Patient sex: M
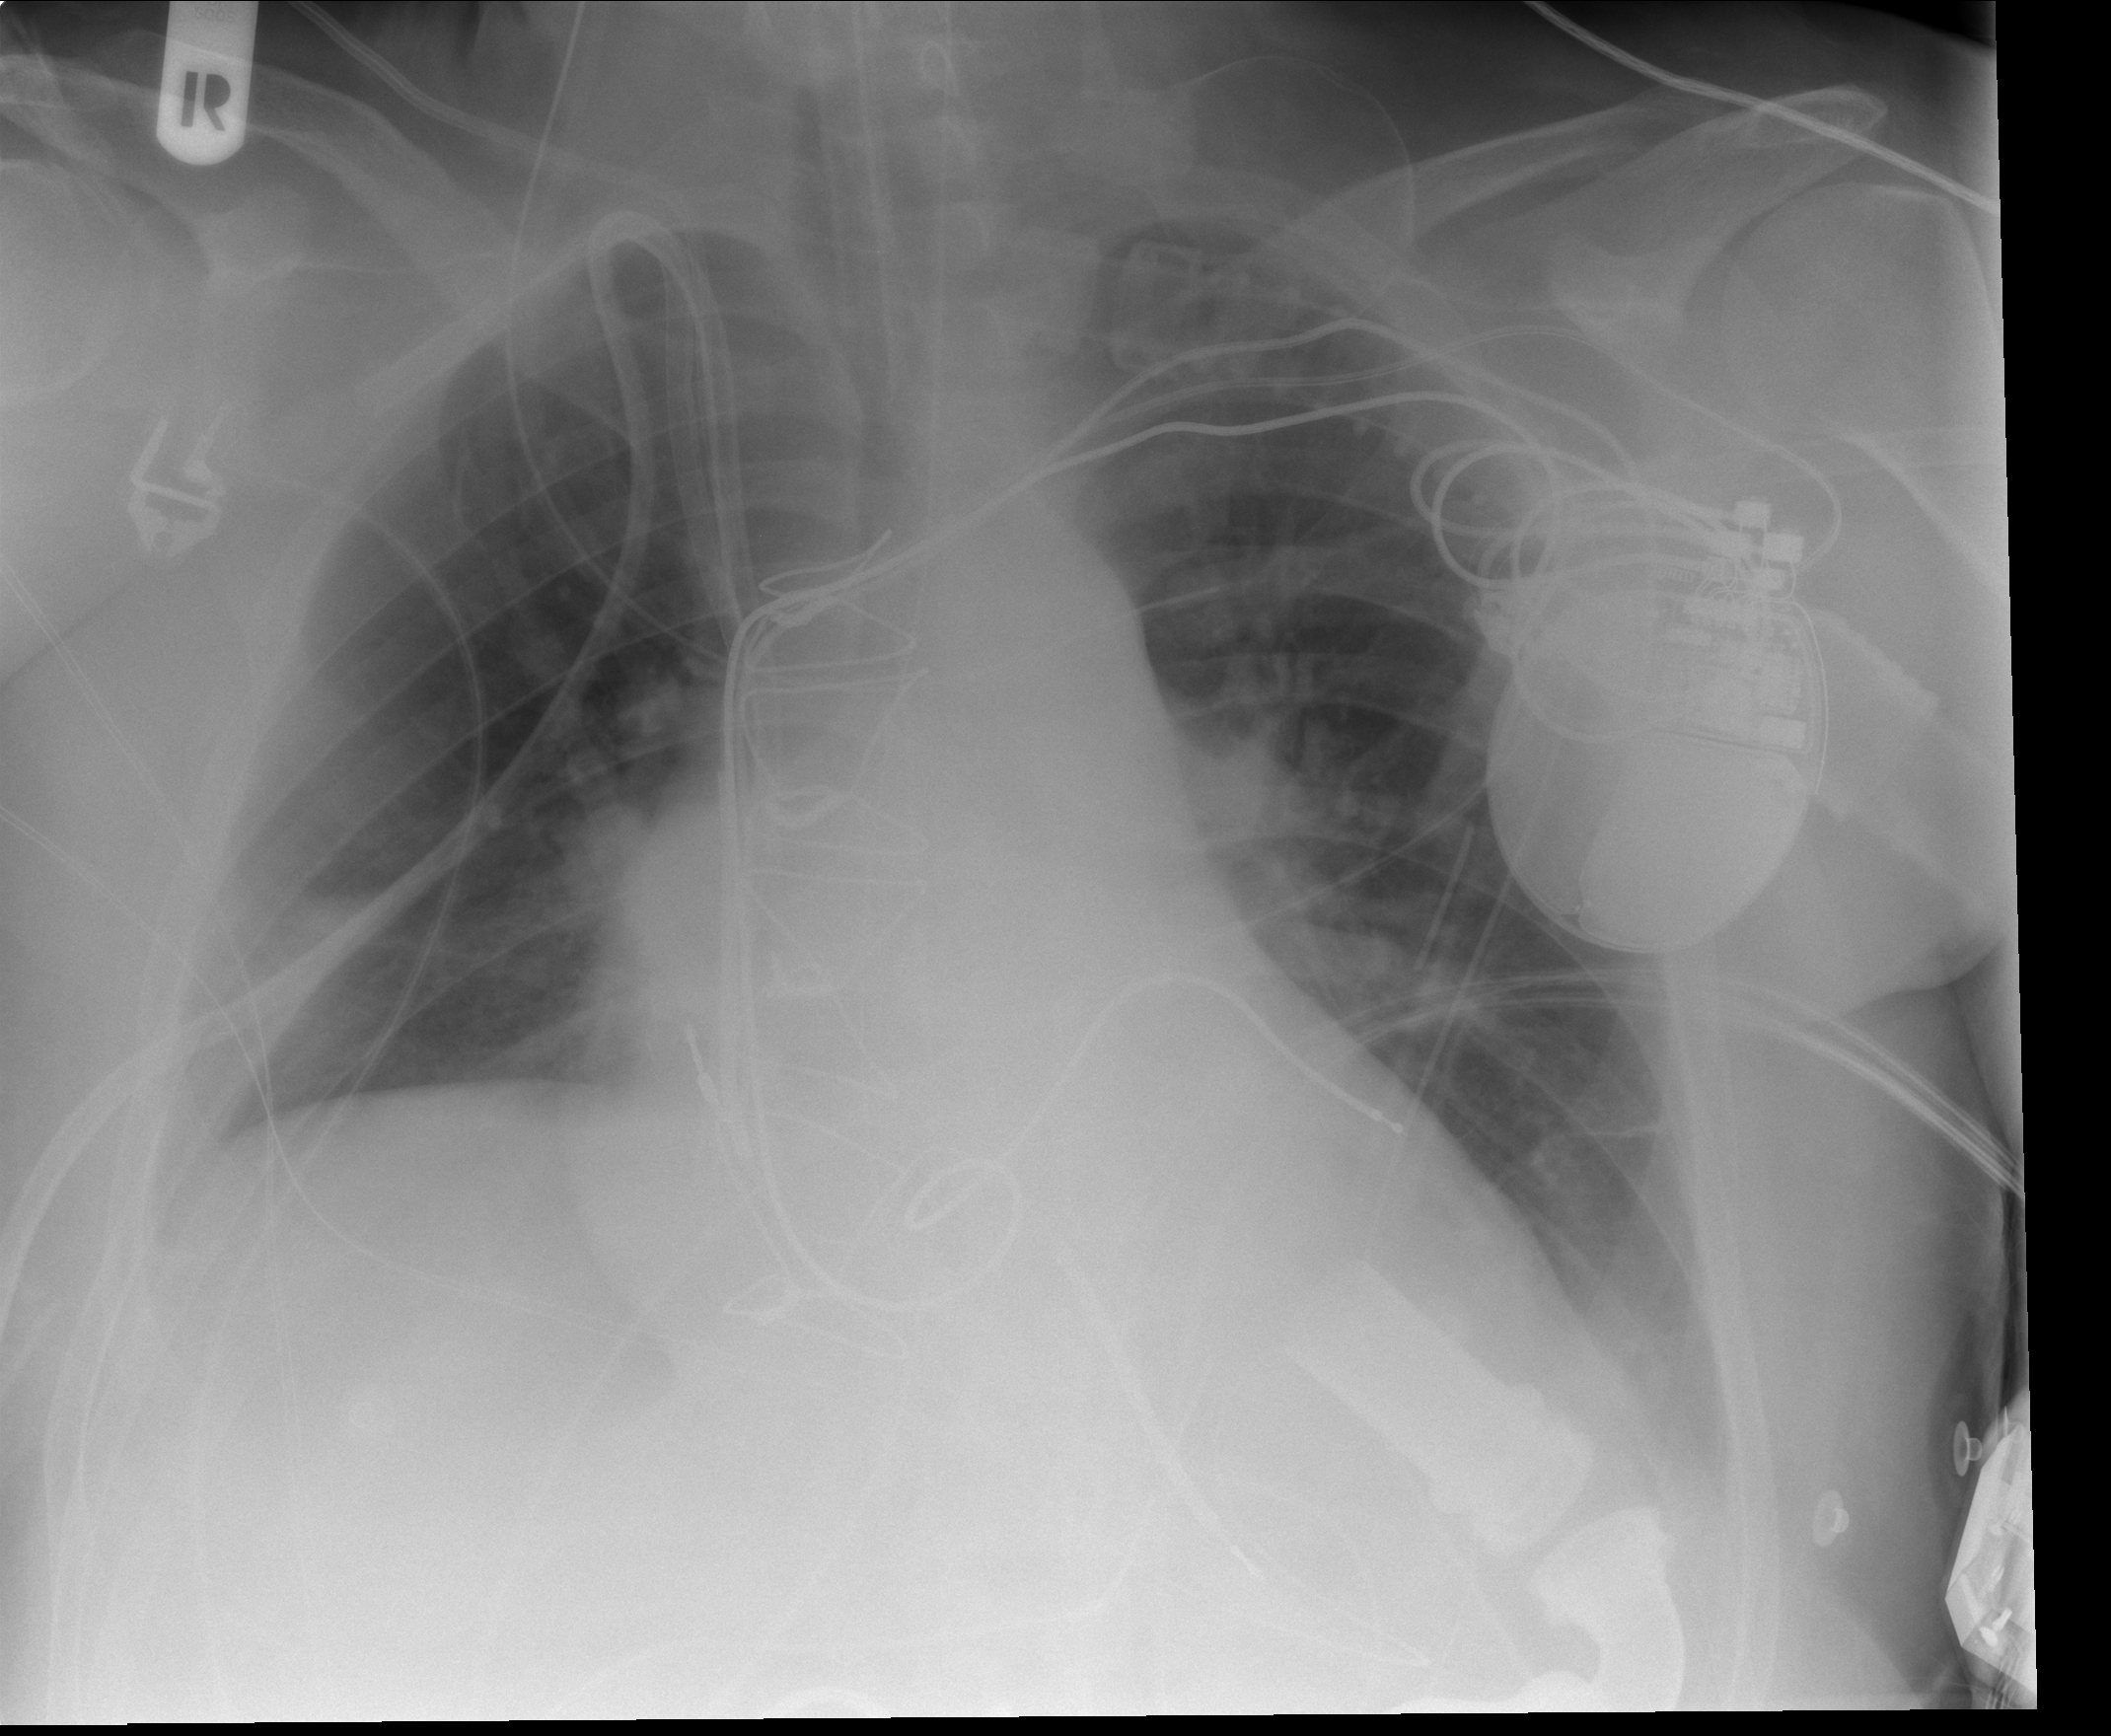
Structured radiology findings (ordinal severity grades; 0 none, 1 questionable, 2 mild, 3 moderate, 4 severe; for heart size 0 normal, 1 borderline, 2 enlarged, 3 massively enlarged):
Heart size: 2
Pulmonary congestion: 0
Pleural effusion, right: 1
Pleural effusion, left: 2
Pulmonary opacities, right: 0
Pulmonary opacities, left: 0
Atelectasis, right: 0
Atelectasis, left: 0